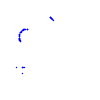
Particle: proton